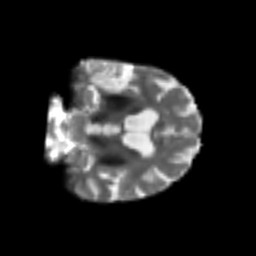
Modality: T2w
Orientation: coronal
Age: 75
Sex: female
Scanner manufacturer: siemens
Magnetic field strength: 3 T
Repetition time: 4.987 s
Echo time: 0.0792 s